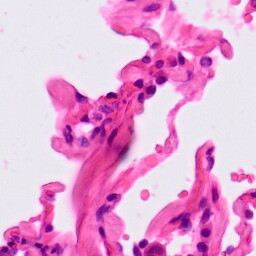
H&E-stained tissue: Lung